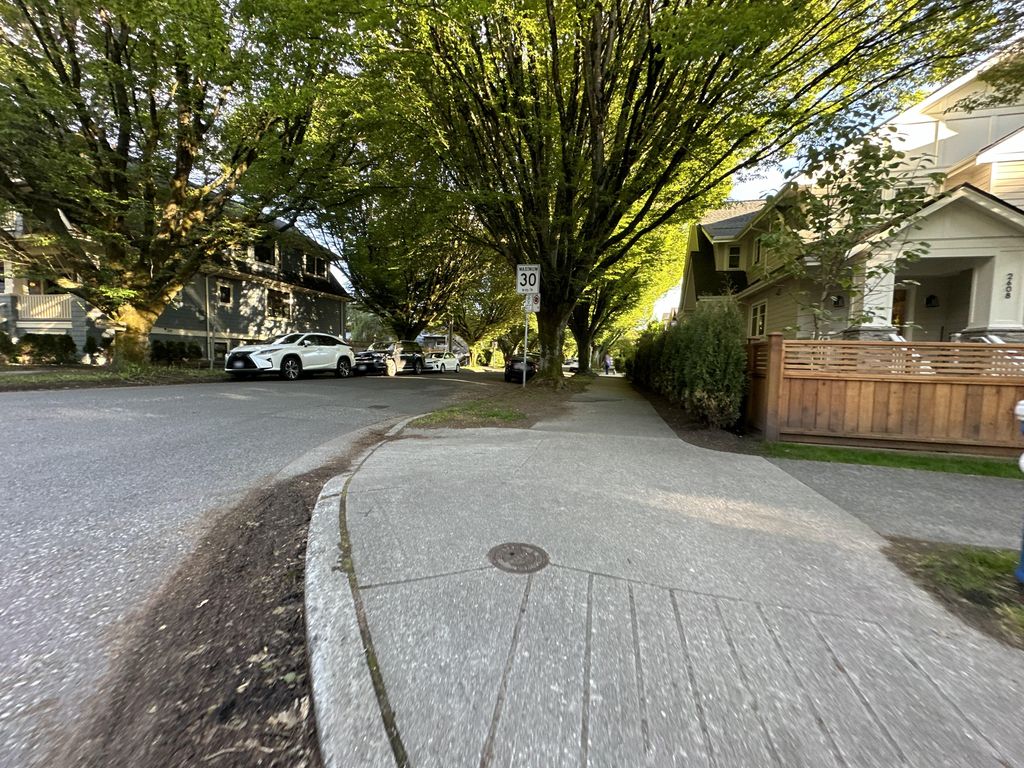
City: vancouver